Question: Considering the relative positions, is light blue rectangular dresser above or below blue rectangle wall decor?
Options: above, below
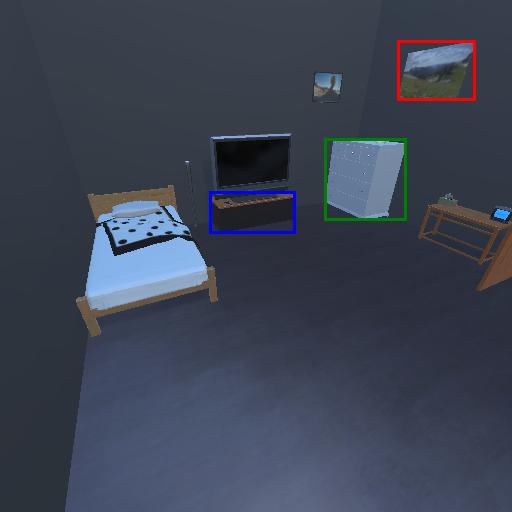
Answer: above